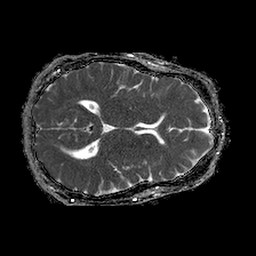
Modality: ADC
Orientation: axial
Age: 52
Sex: female
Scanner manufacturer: philips
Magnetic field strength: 1.5 T
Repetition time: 4.6 s
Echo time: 0.08631 s